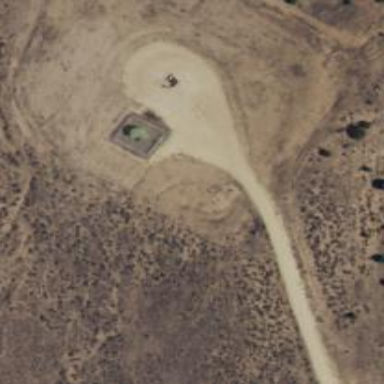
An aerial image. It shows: Storage tank with man-made structure.